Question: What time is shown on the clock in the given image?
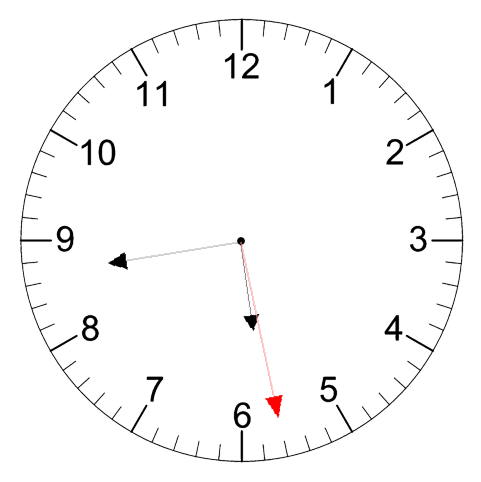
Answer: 05:43:28